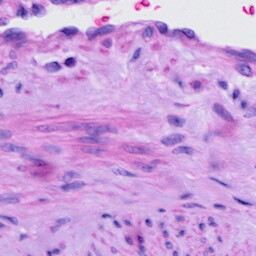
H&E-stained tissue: Cervix